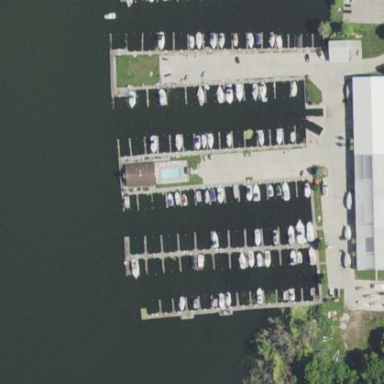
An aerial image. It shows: Boatyard along the waterway.